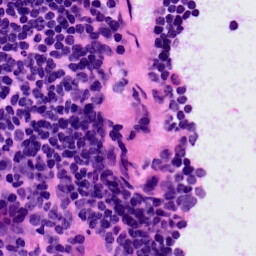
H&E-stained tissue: LymphNode